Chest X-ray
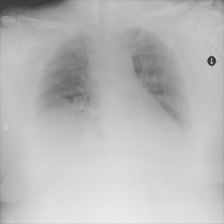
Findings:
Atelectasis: positive
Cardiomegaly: negative
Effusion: negative
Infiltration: positive
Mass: negative
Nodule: negative
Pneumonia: negative
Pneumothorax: negative
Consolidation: negative
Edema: negative
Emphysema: negative
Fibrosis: negative
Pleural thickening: negative
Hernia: negative